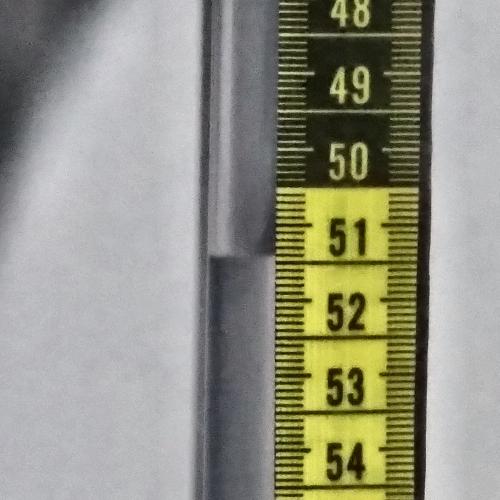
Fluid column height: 51.4 cm